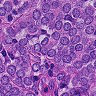
Metastatic tissue present: yes